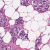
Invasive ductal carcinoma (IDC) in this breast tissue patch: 1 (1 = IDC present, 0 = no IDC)